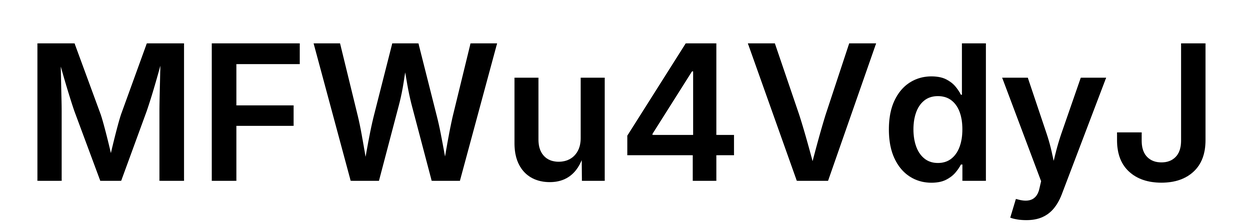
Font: Inter_SemiBold